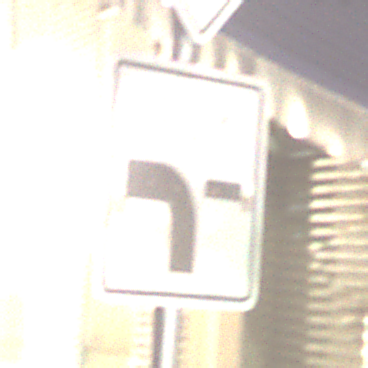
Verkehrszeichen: VerlaufVorfahrtsstrasse6
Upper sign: Vorfahrtsstrasse
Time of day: SunriseSunset
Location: Outdoor (Urban)
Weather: PartlyCloudy
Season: NotSpecified
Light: Artificial